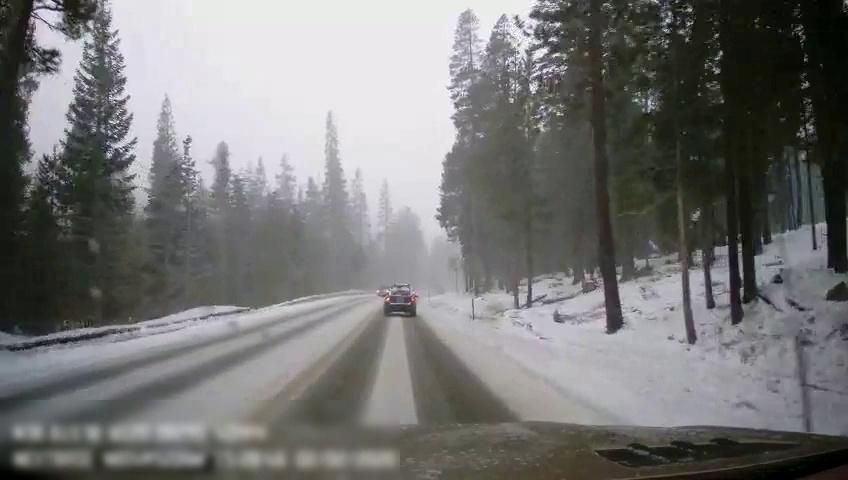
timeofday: Day
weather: Snowy
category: Drivable Space
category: Vehicles | Truck
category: Vehicles | SUV